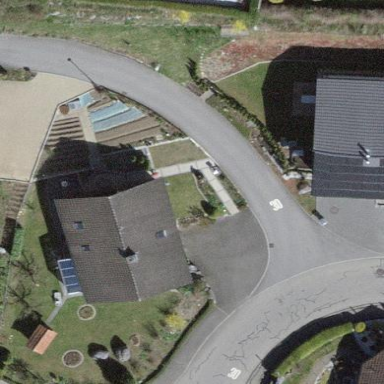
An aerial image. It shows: Simple and straightforward house.